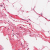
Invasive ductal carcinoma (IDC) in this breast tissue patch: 0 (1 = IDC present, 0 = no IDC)